Chest X-ray. View position: PA
Patient age: 39
Patient sex: F
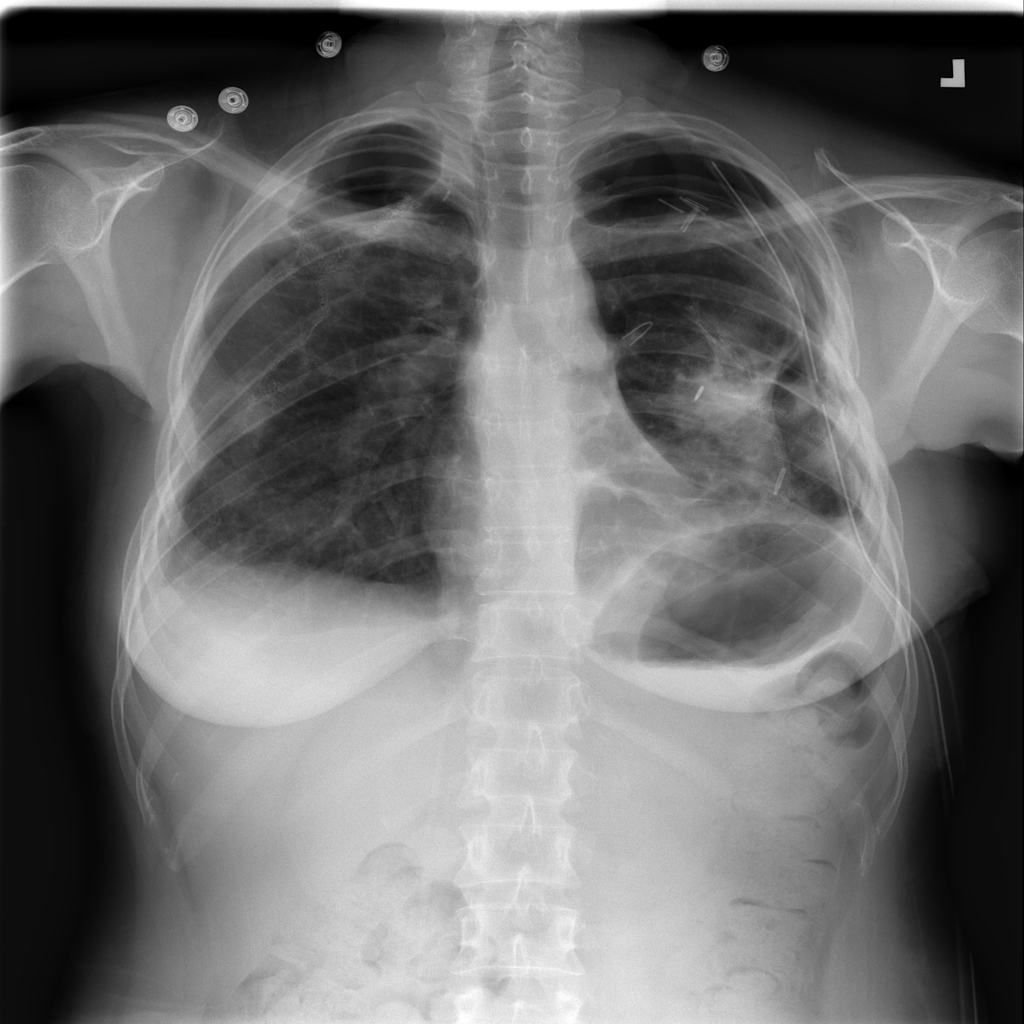
Finding: Pneumothorax